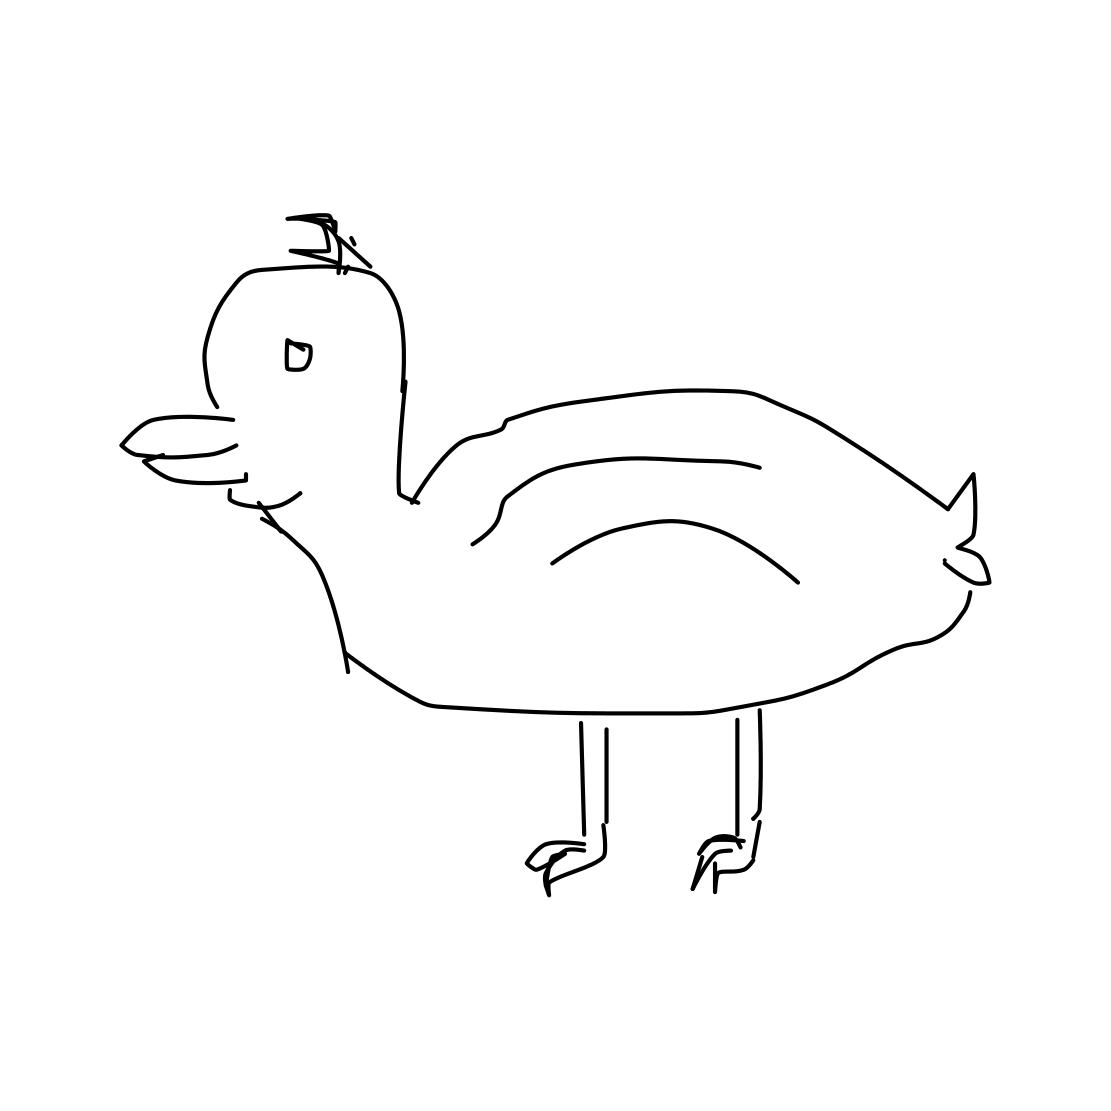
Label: standing bird